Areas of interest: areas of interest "Scientific Research Institution"
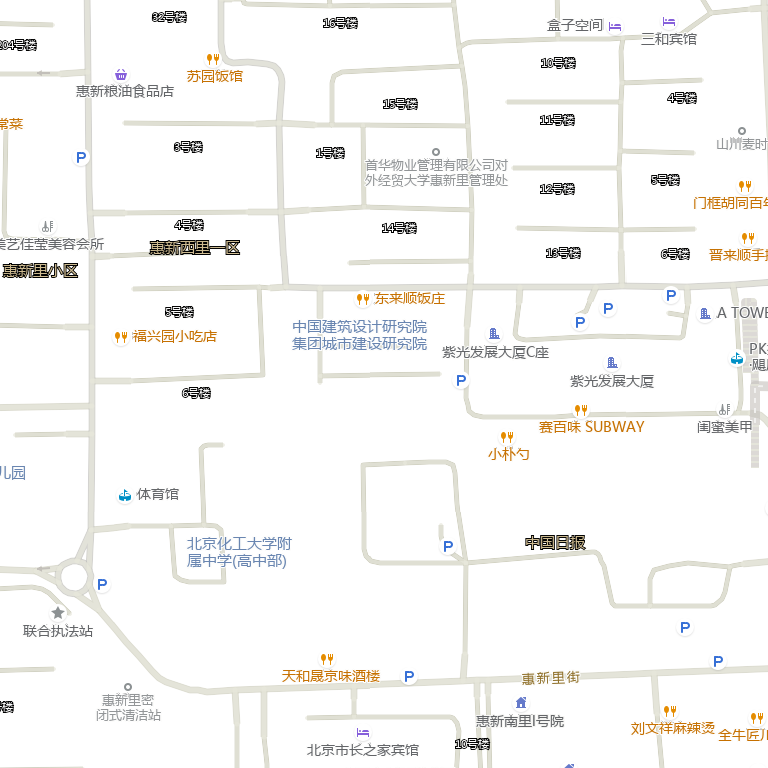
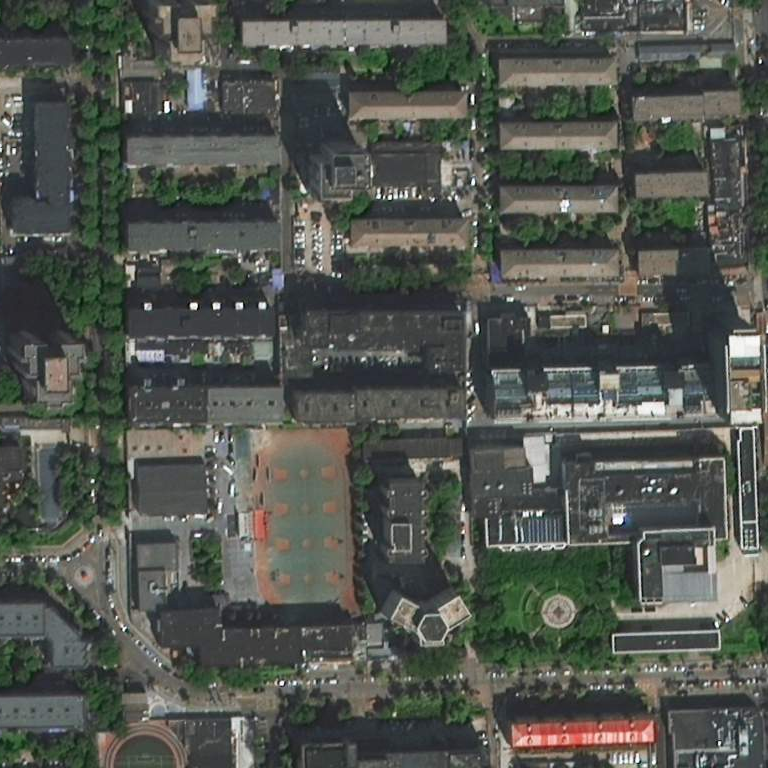